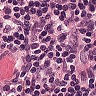
Metastatic tissue present: no